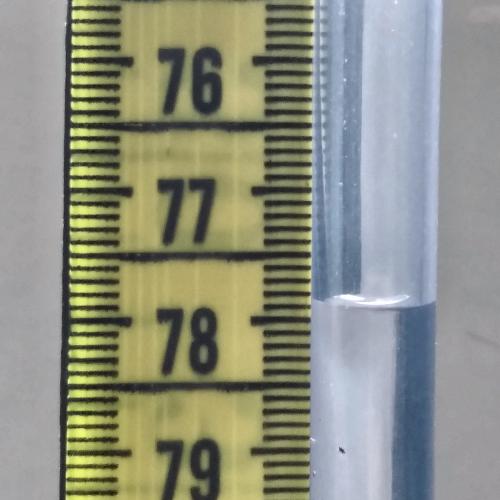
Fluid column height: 77.9 cm